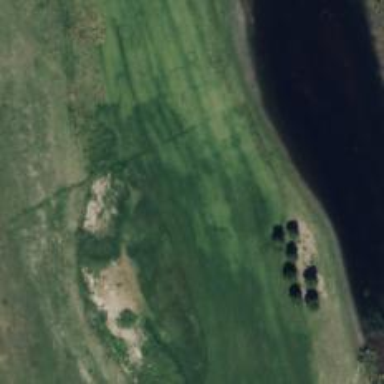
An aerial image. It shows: Golf hole.